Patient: sex M, age 71
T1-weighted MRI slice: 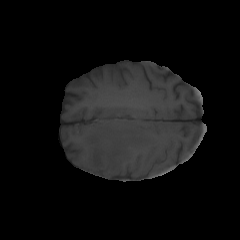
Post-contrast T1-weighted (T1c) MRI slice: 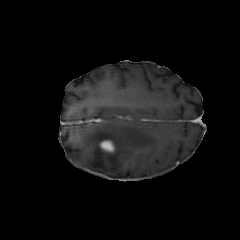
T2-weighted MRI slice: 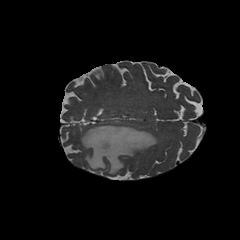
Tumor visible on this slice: yes
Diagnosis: Glioblastoma, IDH-wildtype
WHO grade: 4